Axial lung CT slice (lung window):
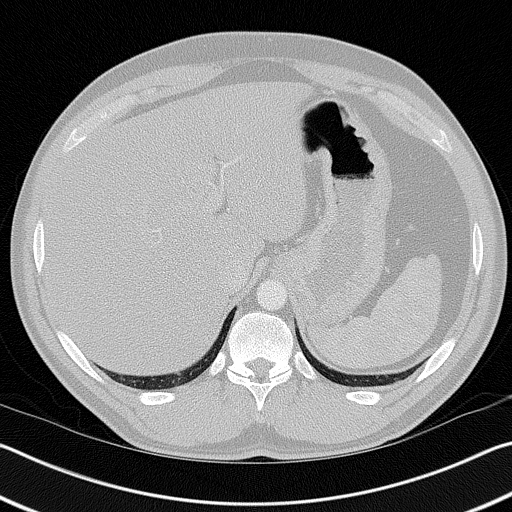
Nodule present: no